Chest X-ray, PA view. Patient: 58 years old, sex F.
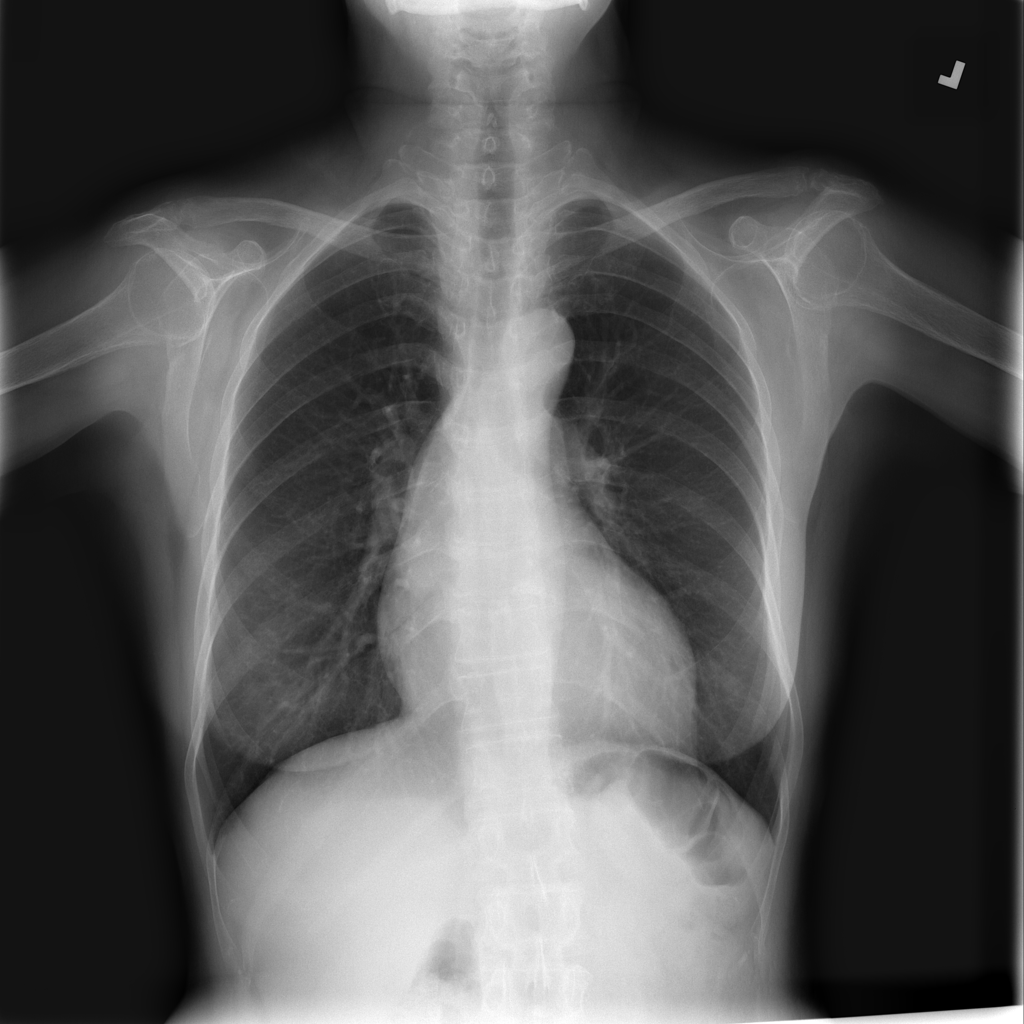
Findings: Cardiomegaly